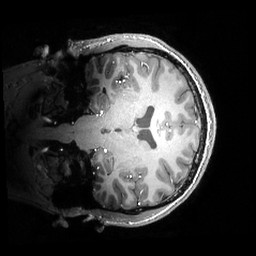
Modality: T1w
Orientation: coronal
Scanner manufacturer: philips
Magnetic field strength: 7 T
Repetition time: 0.008 s
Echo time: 0.001974 s